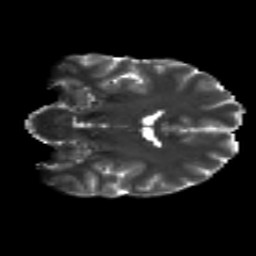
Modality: T2w
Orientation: coronal
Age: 26
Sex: male
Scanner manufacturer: siemens
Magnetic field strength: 3 T
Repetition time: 8.8 s
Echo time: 0.085 s